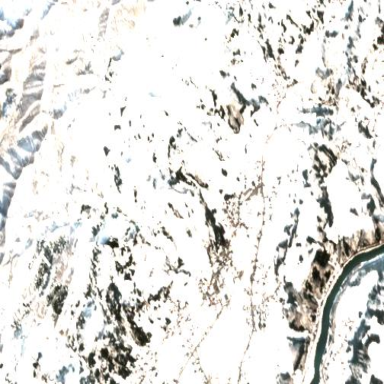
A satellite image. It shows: Area designated for winter sports.